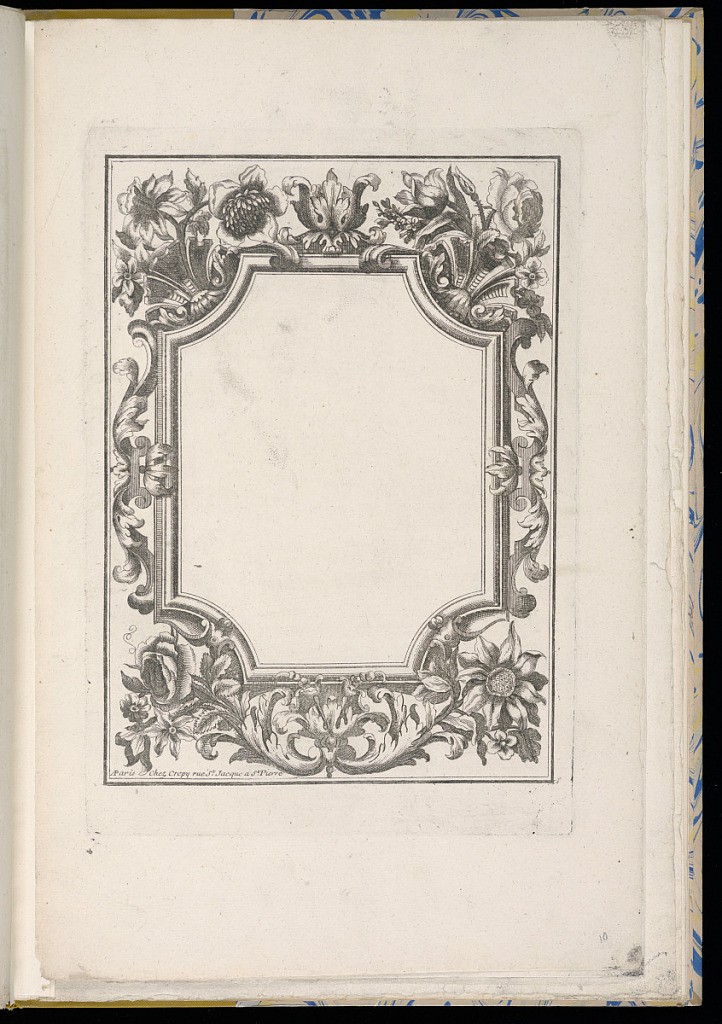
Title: Ornamental Frame Design
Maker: Louis Crépy, French, 1680?–1760
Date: mid- 18th–late 18th century
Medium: Etching on laid paper
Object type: Print
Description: Design for a frame decorated with flowers and scrolling acanthus leaves.